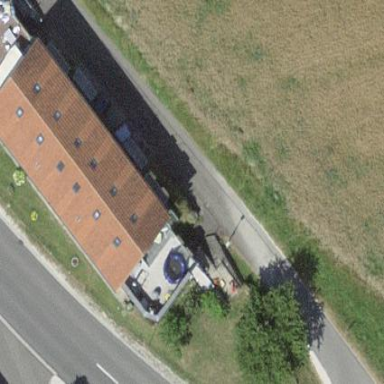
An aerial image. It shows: Building with tiled roof.